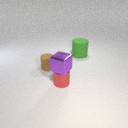
large green rubber cylinder to the right of small brown rubber cylinder